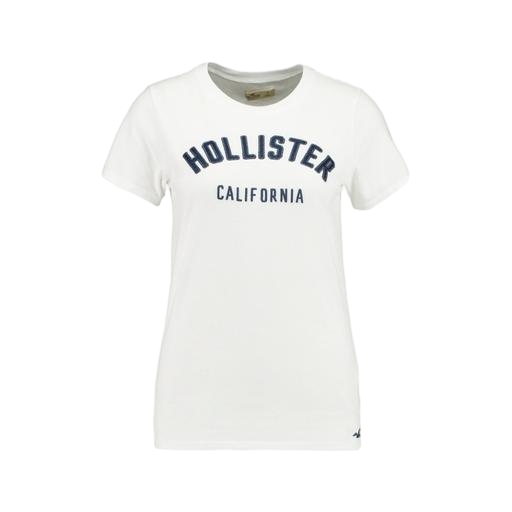
athletic logo graphic tee, slim crew tee, white graphic t-shirt, white background